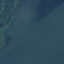
Label: SeaLake